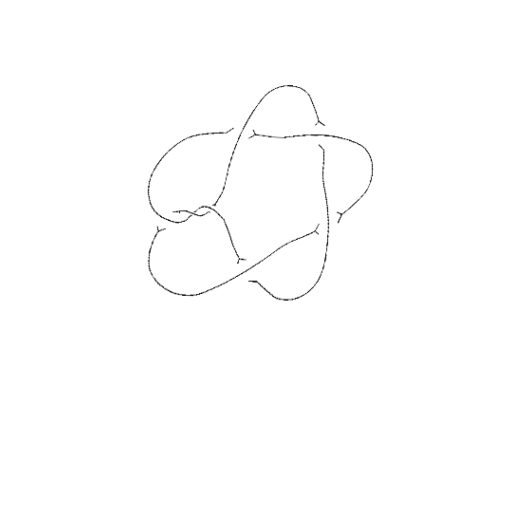
Crossing number: 7